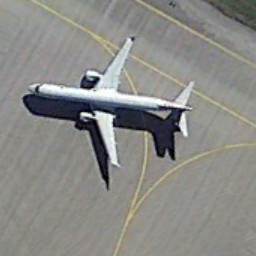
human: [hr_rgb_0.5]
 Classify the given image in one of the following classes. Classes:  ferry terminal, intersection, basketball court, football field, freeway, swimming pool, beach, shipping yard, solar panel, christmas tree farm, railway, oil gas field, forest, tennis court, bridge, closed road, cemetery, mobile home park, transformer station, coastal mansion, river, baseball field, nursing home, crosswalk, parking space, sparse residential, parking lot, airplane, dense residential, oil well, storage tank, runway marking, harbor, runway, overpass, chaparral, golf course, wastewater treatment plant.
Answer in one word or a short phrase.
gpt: airplane